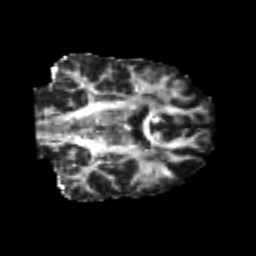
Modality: FA
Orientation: coronal
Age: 26
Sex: male
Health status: healthy
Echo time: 0.074 s